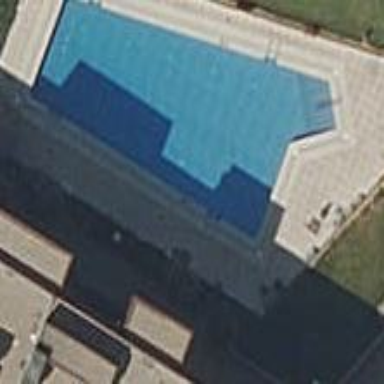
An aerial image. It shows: Swimming pool located in leisure land.